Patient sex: M
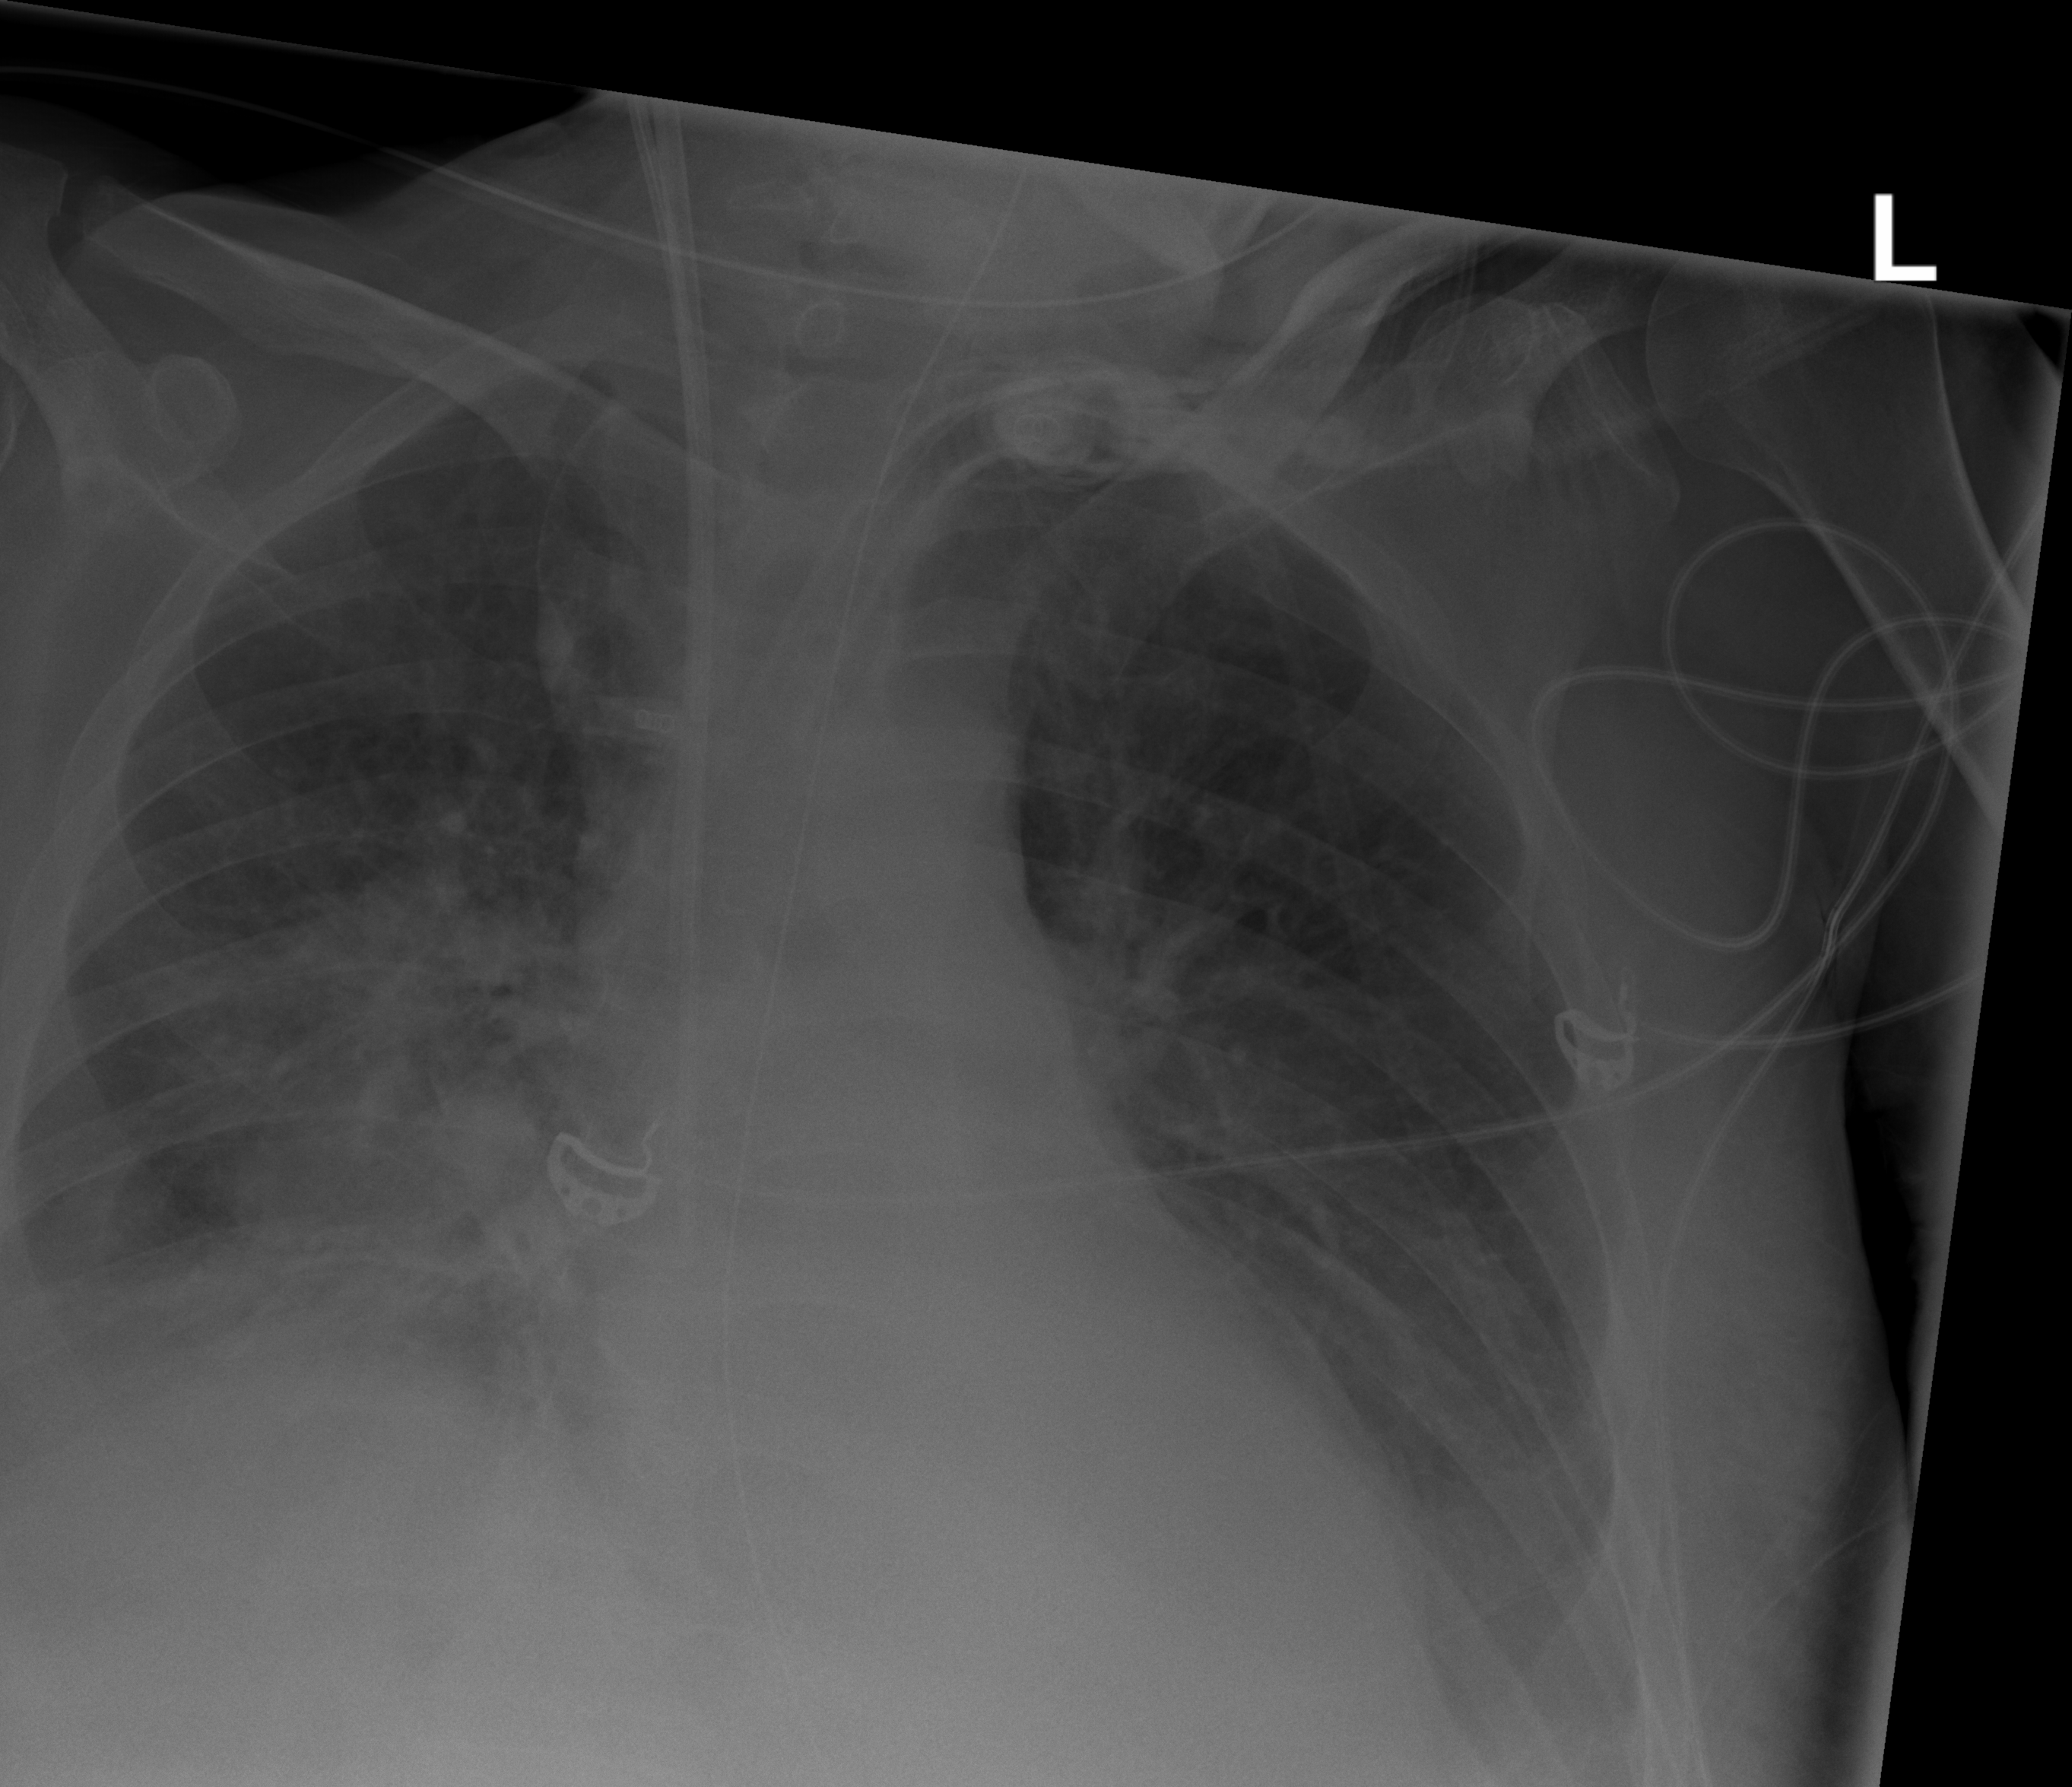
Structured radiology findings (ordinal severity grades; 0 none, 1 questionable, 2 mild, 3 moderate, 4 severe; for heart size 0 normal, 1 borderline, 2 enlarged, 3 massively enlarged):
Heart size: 1
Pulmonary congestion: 0
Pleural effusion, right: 2
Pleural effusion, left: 1
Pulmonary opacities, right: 2
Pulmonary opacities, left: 0
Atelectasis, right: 2
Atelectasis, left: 2